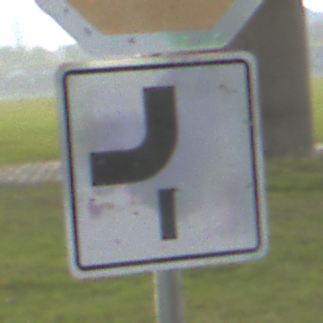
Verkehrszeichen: VerlaufVorfahrtsstrasse7
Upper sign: Stop
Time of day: SunriseSunset
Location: Outdoor (Suburban)
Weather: PartlyCloudy
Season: NotSpecified
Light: Natural